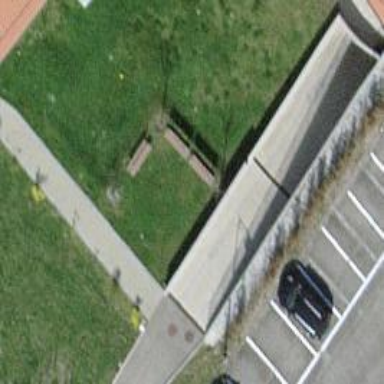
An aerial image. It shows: Bench for seating.